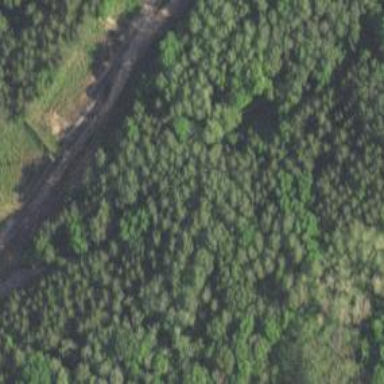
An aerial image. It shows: Abandoned railway track with historical significance.